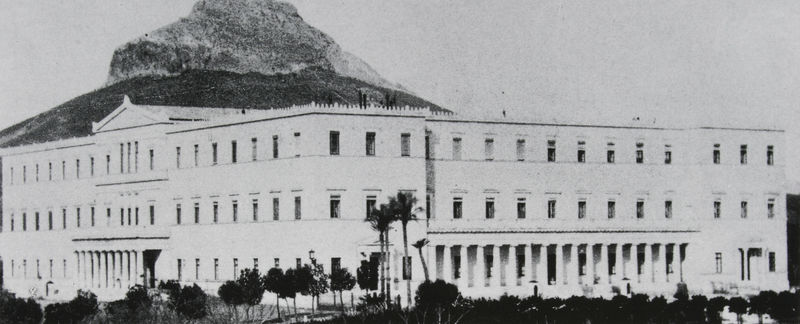
Titel: Königliches Schloß in Athen
Künstler: Friedrich von Gärtner
Standort: München
Institution: Architekturmuseum der Technischen Universität
Schlagwörter: baum, berg, dunkel, felsen, flügel, himmel, weiß, bäume, grün, landschaft, fenster, grau, hell, schwarz, säule, säulen, tür, dach, gebäude, haus, schloss, weg, wolke, alt, architektur, stein, erde, hügel, rauch, wege, boden, garten, balkon, ecke, ansicht, fassade, türen, afrika, gipfel, dächer, giebel, mauer, allee, klein, massiv, fabrik, platz, luft, vorsprung, dekoration, hotel, palme, zinnen, foto, fotografie, photographie, wei, eingang, orient, palast, stockwerk, vulkan, groß, schwarzweiss, seite, architrav, kapitell, photo, fries, portal, gesims, risalit, residenz, portikus, historismus, palmen, etagen, geschosse, tempel, rauchwolke, museum, tur, fotographie, gebäuse, arabien, bau, ausbruch, kolonie, marokko, klassisch, geschoss, vesuv, vulkanausbruch, fesnter, historisch, säulengang, bauwerk, dreigeschossig, flachdach, mittelrisalit, attika, risalite, säulenreihe, kolonade, gebaude, regierung, dachzinnen, fensterreihe, ding, woke, eingansseite, aetna, kolonialbau, billa, zeugs, architektor, ausbruck